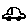
Label: car